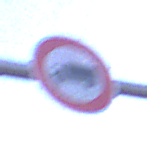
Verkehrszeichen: VerbotFuerKraftfahrzeugeUeberDreiKommaFuenfTonnen
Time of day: SunriseSunset
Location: Outdoor (Nature)
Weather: Clear
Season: NotSpecified
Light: Natural